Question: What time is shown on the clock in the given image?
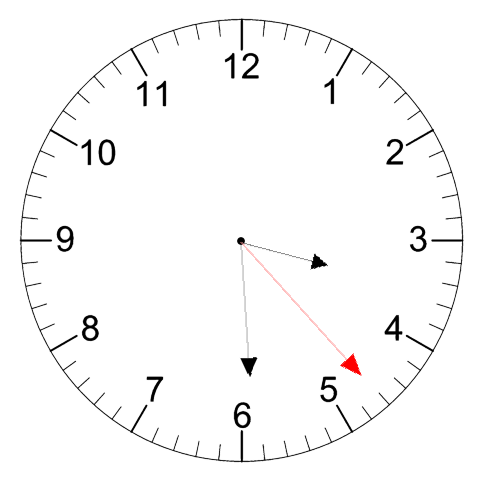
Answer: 03:29:23